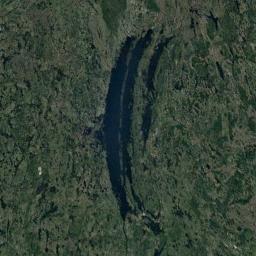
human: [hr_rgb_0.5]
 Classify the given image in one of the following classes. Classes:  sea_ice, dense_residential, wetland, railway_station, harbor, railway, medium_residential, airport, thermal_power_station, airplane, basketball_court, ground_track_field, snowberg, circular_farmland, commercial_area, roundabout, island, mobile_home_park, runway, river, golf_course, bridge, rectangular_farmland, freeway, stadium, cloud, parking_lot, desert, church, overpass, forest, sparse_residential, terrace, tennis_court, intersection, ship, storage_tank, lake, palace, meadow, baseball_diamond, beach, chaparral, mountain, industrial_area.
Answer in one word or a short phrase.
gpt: lake